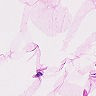
Metastatic tissue present: no